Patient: sex M, age 62
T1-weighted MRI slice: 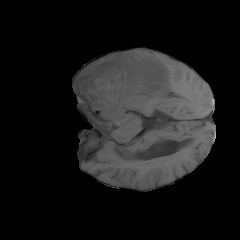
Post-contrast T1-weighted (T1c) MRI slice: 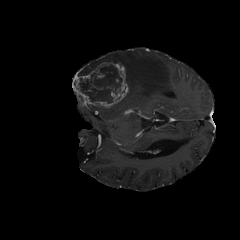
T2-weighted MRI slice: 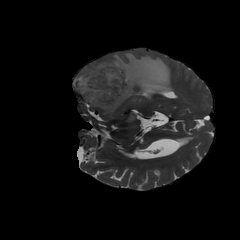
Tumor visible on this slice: yes
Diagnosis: Glioblastoma, IDH-wildtype
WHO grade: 4